Question: This is a CSS question that's driving me up the wall. Below is the code I currently have, and I want the description text to be to the right of the blue box (i.e. under the title), but for it to continue over, under the 'button'. I've tried various combinations, but they all either start at the current position or underneath the title but indented by its width.
Any help greatly appreciated
'''
<html>
<head>
<style>
body { background-color: #fff; color: white; }
.outer { width: 850px; height: 400px; background-color: #000; }
.logo {float: left; width:150px;height:150px;background-color: #00f;}
.button {float: right; height: 60px; width: 80px; background-color: #f00; }
.title { font-size: 60px; float:left;}
.desc {clear:both;}
</style>
</head>
<body>
<div class="outer">
<div class="head">
<div class="logo">oo</div>
<div>
<div class="title">Title</div>
<div class="button">button</div>
<div class="desc">description text description text description text description text description text description text description text description text description text description text description text description text</div>
</div>
</div>
</div>
</body>
</html>
'''

The text should be where the white box is in the image above.
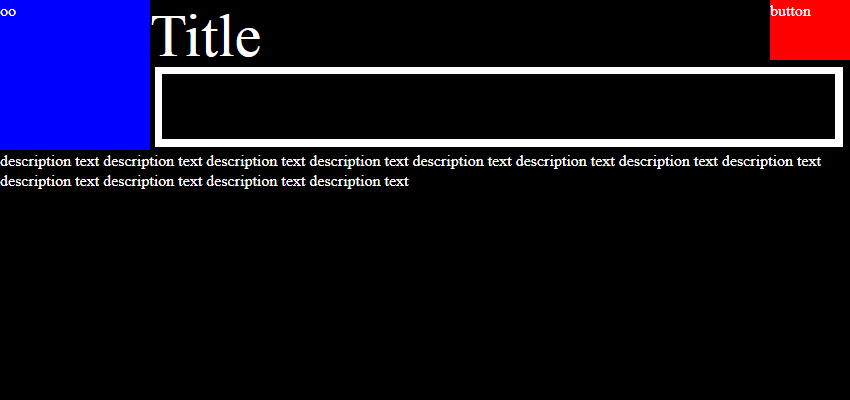
Answer: Now that should be very simple eh? Just float it to the left and give it a width...
<URL>
CSS
'''
.desc {
float: left;
width: 650px;
padding: 10px;
}
'''